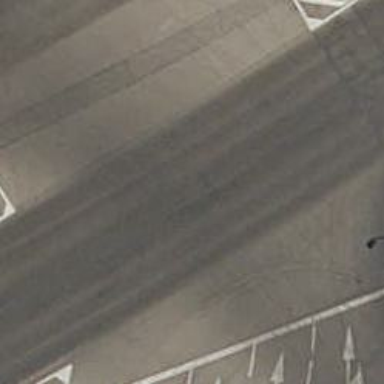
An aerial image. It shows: Asphalt road classified as tertiary.